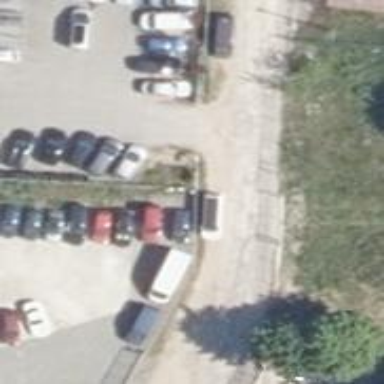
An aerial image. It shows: Shop that sells cars.